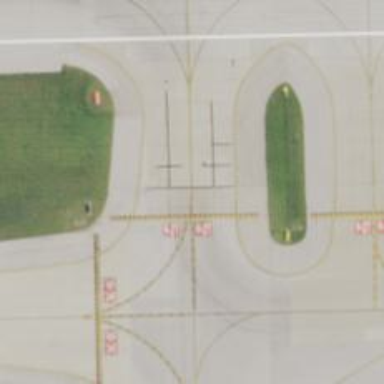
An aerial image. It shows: View of taxiway at the airport.